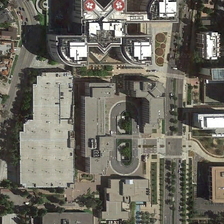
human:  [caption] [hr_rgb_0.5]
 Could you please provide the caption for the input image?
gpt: many buildings and some green trees are in a school .

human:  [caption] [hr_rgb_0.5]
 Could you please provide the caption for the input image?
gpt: many buildings and some green trees are in a school .

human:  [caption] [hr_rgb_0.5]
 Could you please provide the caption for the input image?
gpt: many buildings and some green trees are in a school .

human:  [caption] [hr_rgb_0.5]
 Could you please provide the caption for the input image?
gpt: many buildings and some green trees are in a school .

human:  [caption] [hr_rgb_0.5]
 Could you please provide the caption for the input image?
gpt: many buildings and some green trees are in a school .